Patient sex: F
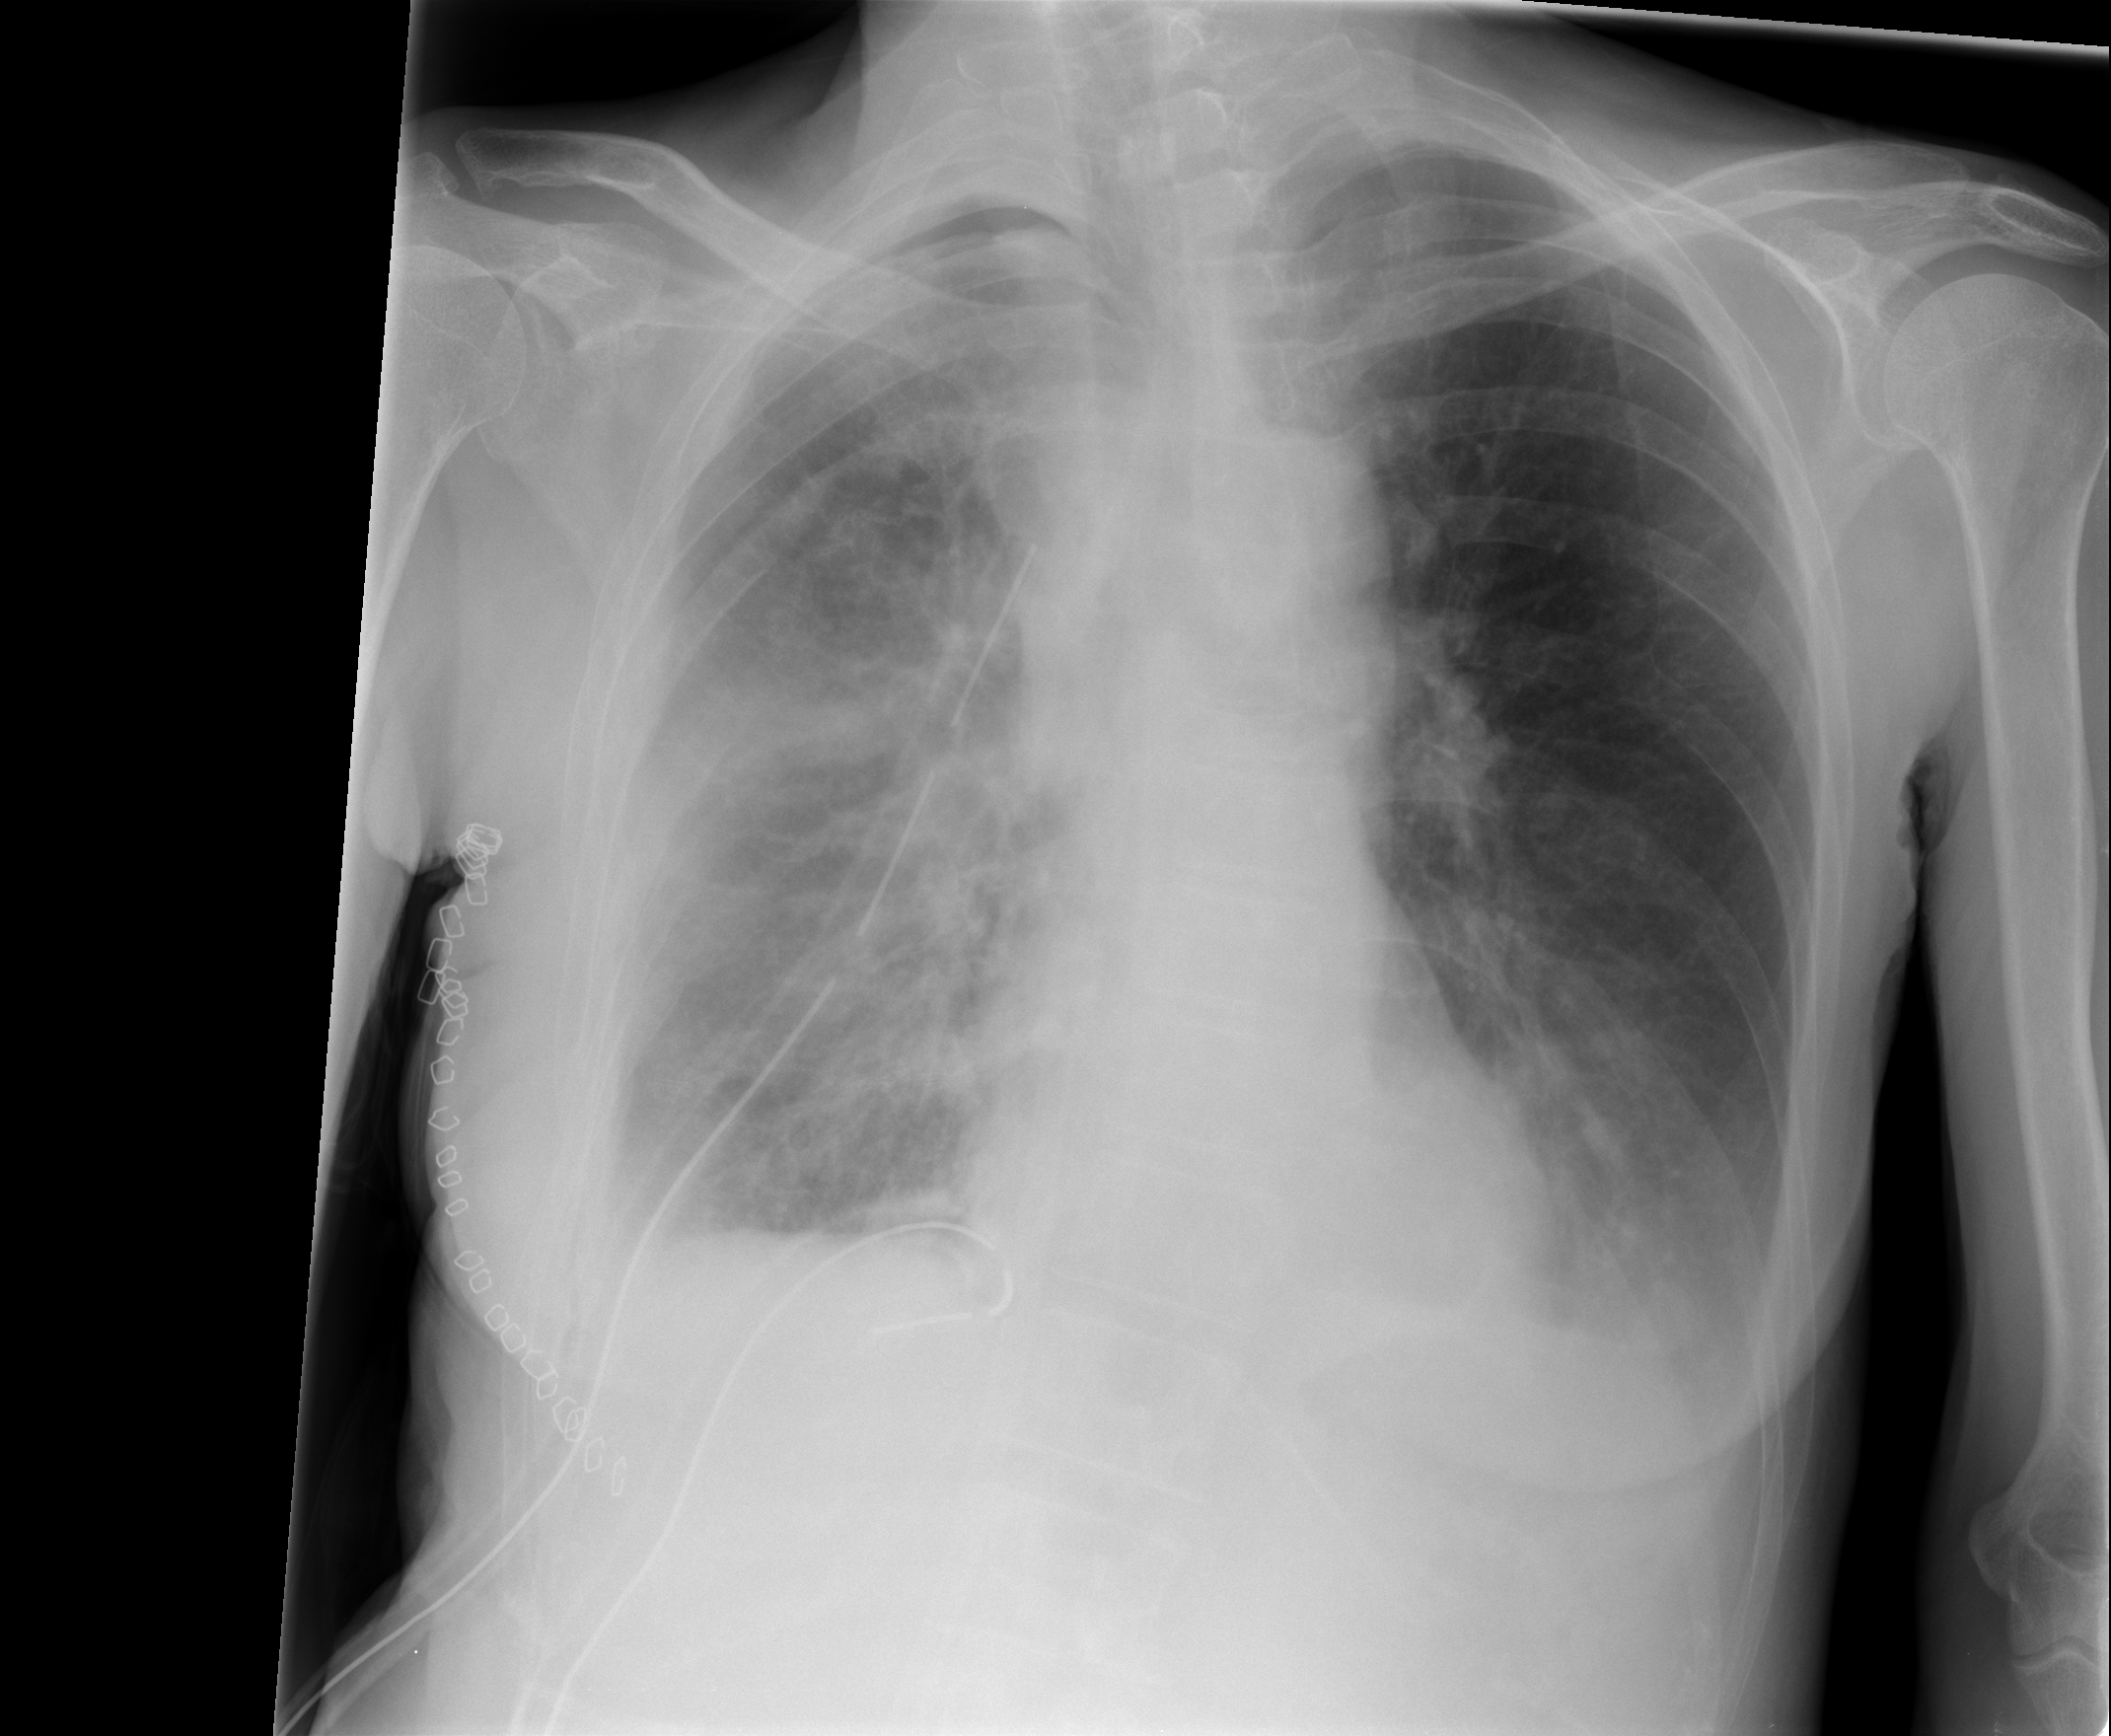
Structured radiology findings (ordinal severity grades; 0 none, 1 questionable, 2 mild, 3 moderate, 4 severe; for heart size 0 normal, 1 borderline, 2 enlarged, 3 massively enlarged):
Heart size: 0
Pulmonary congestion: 0
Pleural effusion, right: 2
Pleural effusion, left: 2
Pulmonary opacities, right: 2
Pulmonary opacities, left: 0
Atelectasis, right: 2
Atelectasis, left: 0